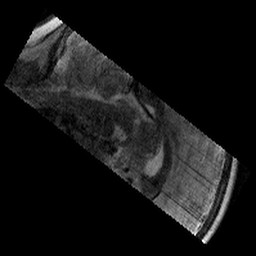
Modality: T2w
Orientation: sagittal
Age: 11
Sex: male
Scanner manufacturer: siemens
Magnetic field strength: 3 T
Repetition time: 9.23 s
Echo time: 0.067 s